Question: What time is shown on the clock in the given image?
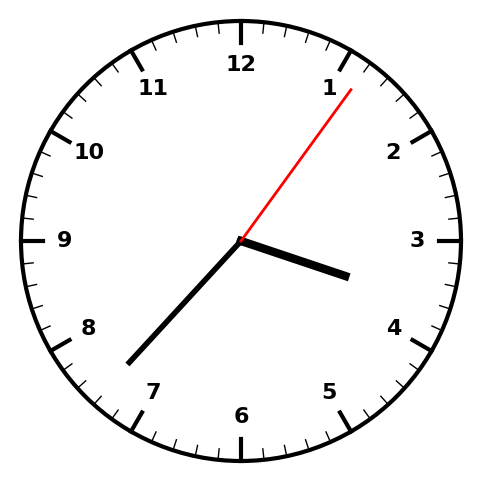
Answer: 03:37:06